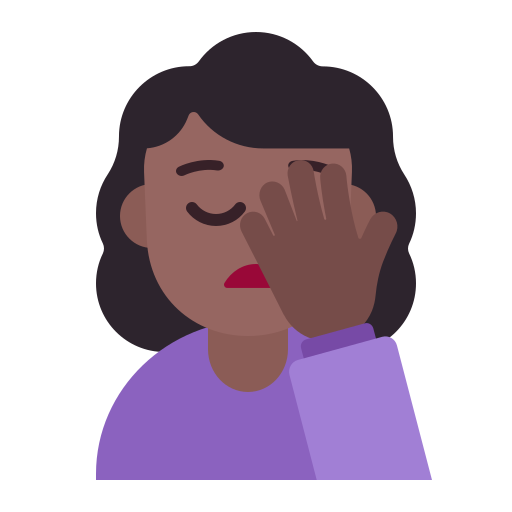
woman facepalming flat  dark